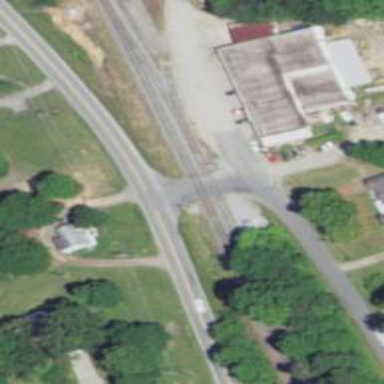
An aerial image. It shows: Railway level crossing.